Question: I'm using wikitude for my augmented reality mobile app project. My problem is I dont know how to manage app memory before and after resume my app. This is my test result on my xcode5. Every time I resume my app during preview world, memory usage keep increasing.

Why?
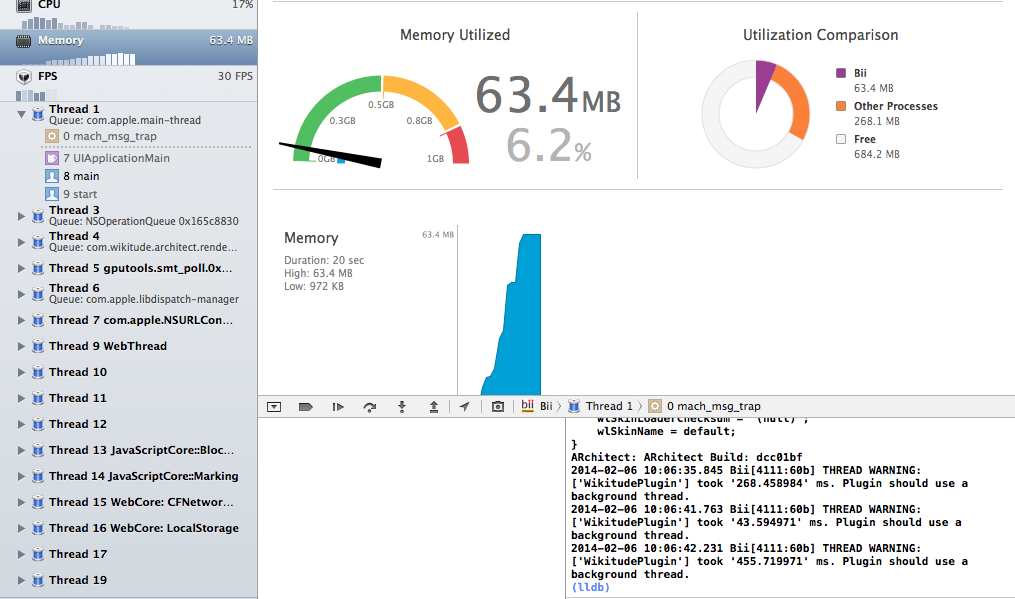
Answer: I got the answer, just update the latest wikitude SDK from github. This happen because of iOS7.